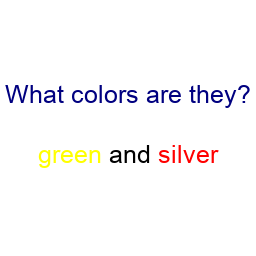
Color: yellow, red
Color name shown: green, silver
Background color: white
Question text color: navy